Interaction volume radius: 5 \u00c5
Interaction volume height: 35 \u00c5
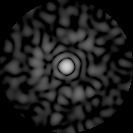
Disorder parameter: 0.8252